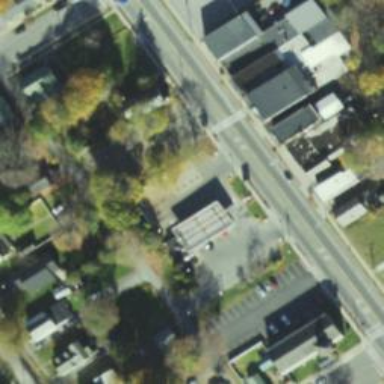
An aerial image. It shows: Convenience shop.